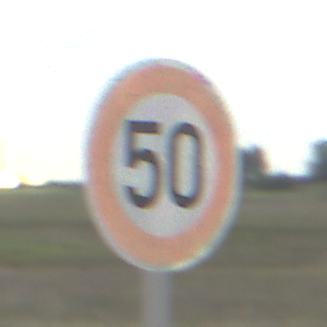
Verkehrszeichen: Geschwindigkeit50
Umgebung: Outdoor, Nature
Tageszeit: Night
Wetter: Overcast
Licht: Artificial
Jahreszeit: NotSpecified
Kontrast: LowContrast